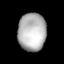
Tissue: lung
Cell type: T cells
Senescence score: 0.2415
Nuclear area (px): 1035
Mean DAPI intensity: 180.815